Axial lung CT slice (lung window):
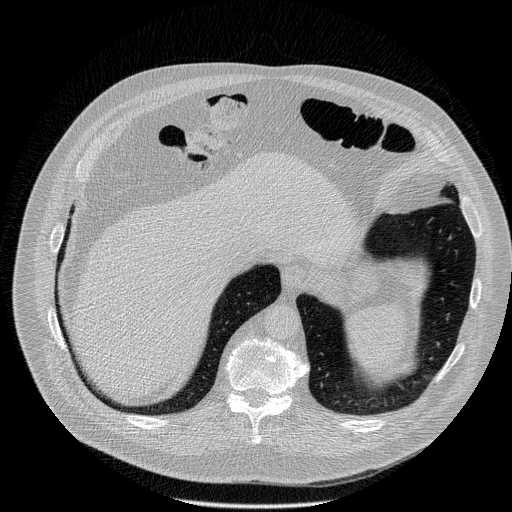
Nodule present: no